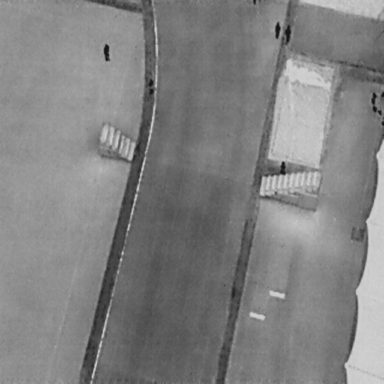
There are five People in the infrared image.